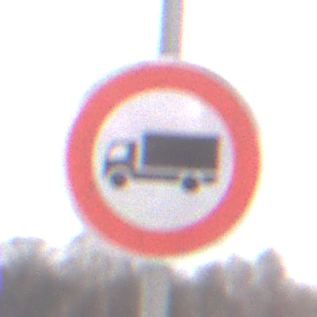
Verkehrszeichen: VerbotFuerKraftfahrzeugeUeberDreiKommaFuenfTonnen
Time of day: Midday
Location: Outdoor (RoadRail)
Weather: Overcast
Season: NotSpecified
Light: Natural